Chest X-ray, PA view. Patient: 54 years old, sex F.
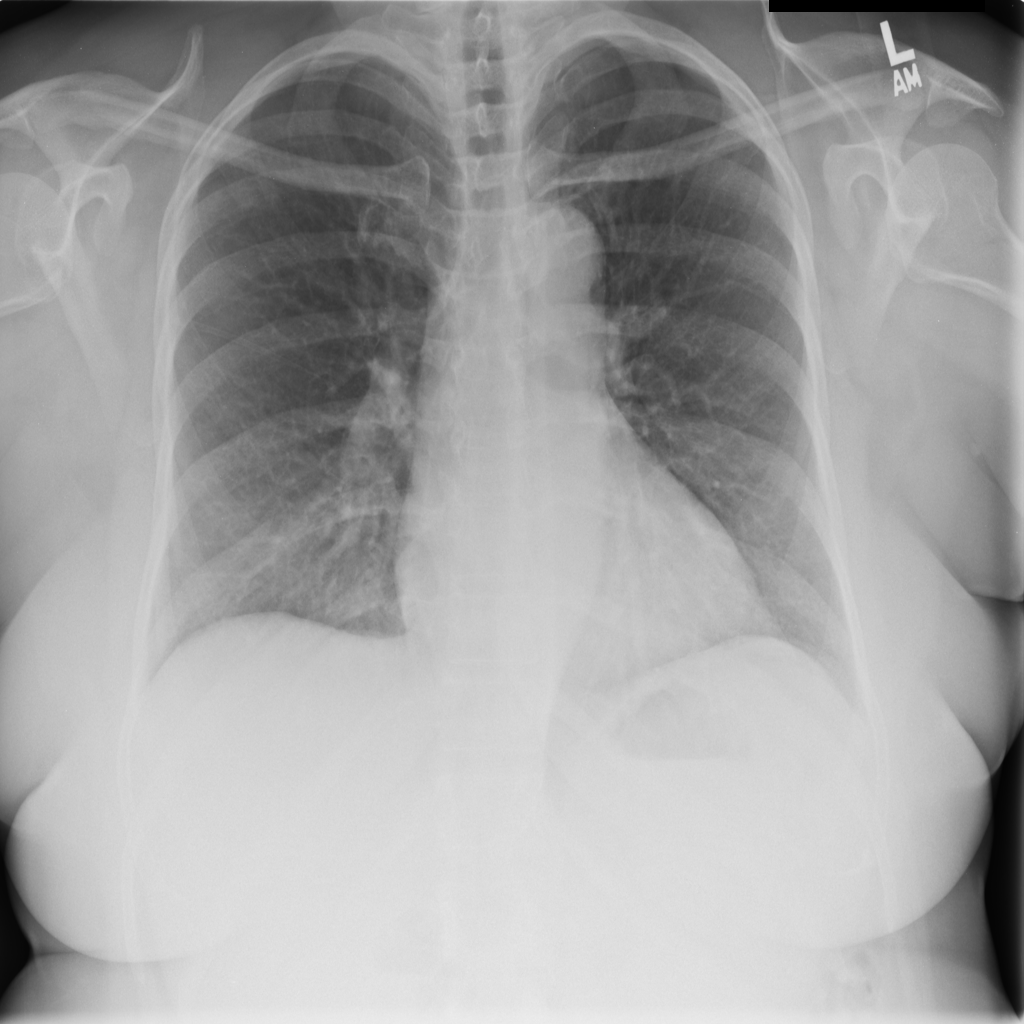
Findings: No Finding